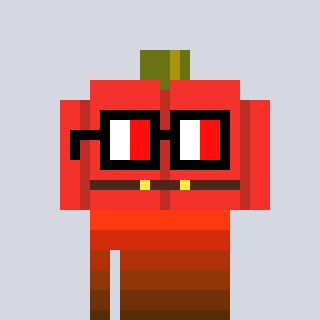
a pixel art character with square glasses with black frames and red eyes, a pumpkin-shaped head and a bluegrey-colored body on a cool background